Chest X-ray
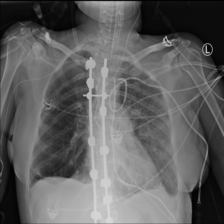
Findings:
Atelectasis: negative
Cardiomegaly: negative
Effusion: negative
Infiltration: negative
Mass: negative
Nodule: negative
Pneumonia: negative
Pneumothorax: negative
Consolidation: negative
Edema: negative
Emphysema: negative
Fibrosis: negative
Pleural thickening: negative
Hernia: negative